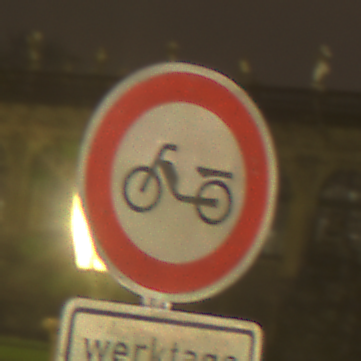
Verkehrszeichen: VerbotMofas
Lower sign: ZeitangabenMitBeschraenkungAufWochentage7
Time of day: Night
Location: Outdoor (Urban)
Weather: Overcast
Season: NotSpecified
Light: Artificial